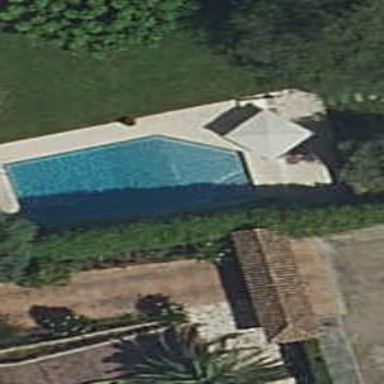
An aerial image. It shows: Swimming pool located in leisure land.